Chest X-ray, PA view. Patient: 59 years old, sex M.
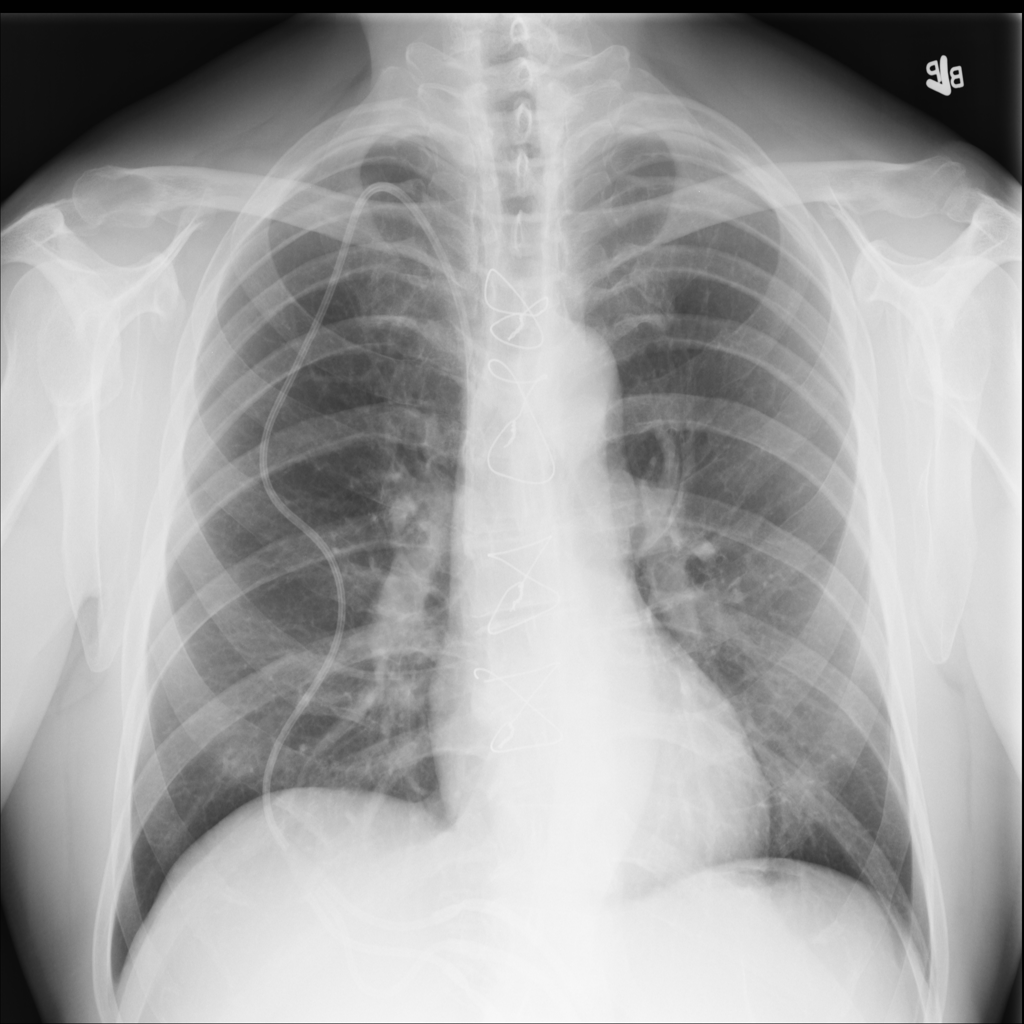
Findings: No Finding